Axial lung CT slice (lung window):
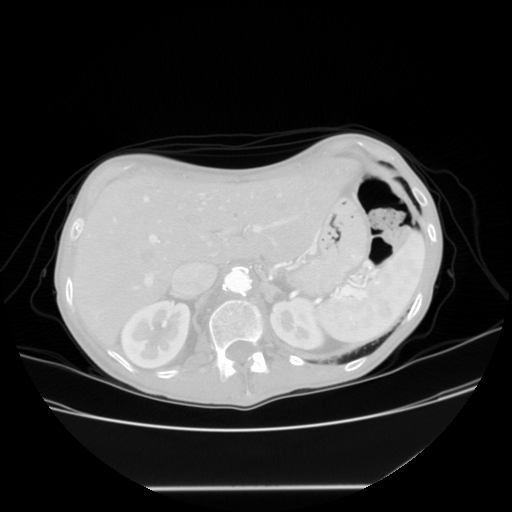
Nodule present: no